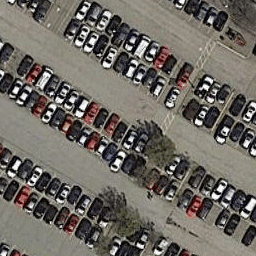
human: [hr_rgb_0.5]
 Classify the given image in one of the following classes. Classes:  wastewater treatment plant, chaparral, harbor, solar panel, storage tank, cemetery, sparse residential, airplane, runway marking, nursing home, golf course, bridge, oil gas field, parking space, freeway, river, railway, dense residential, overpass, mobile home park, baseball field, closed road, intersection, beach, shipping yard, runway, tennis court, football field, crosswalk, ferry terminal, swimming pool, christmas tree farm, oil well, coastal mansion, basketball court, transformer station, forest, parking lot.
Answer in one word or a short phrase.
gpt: parking lot